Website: bh-photo
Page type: cart
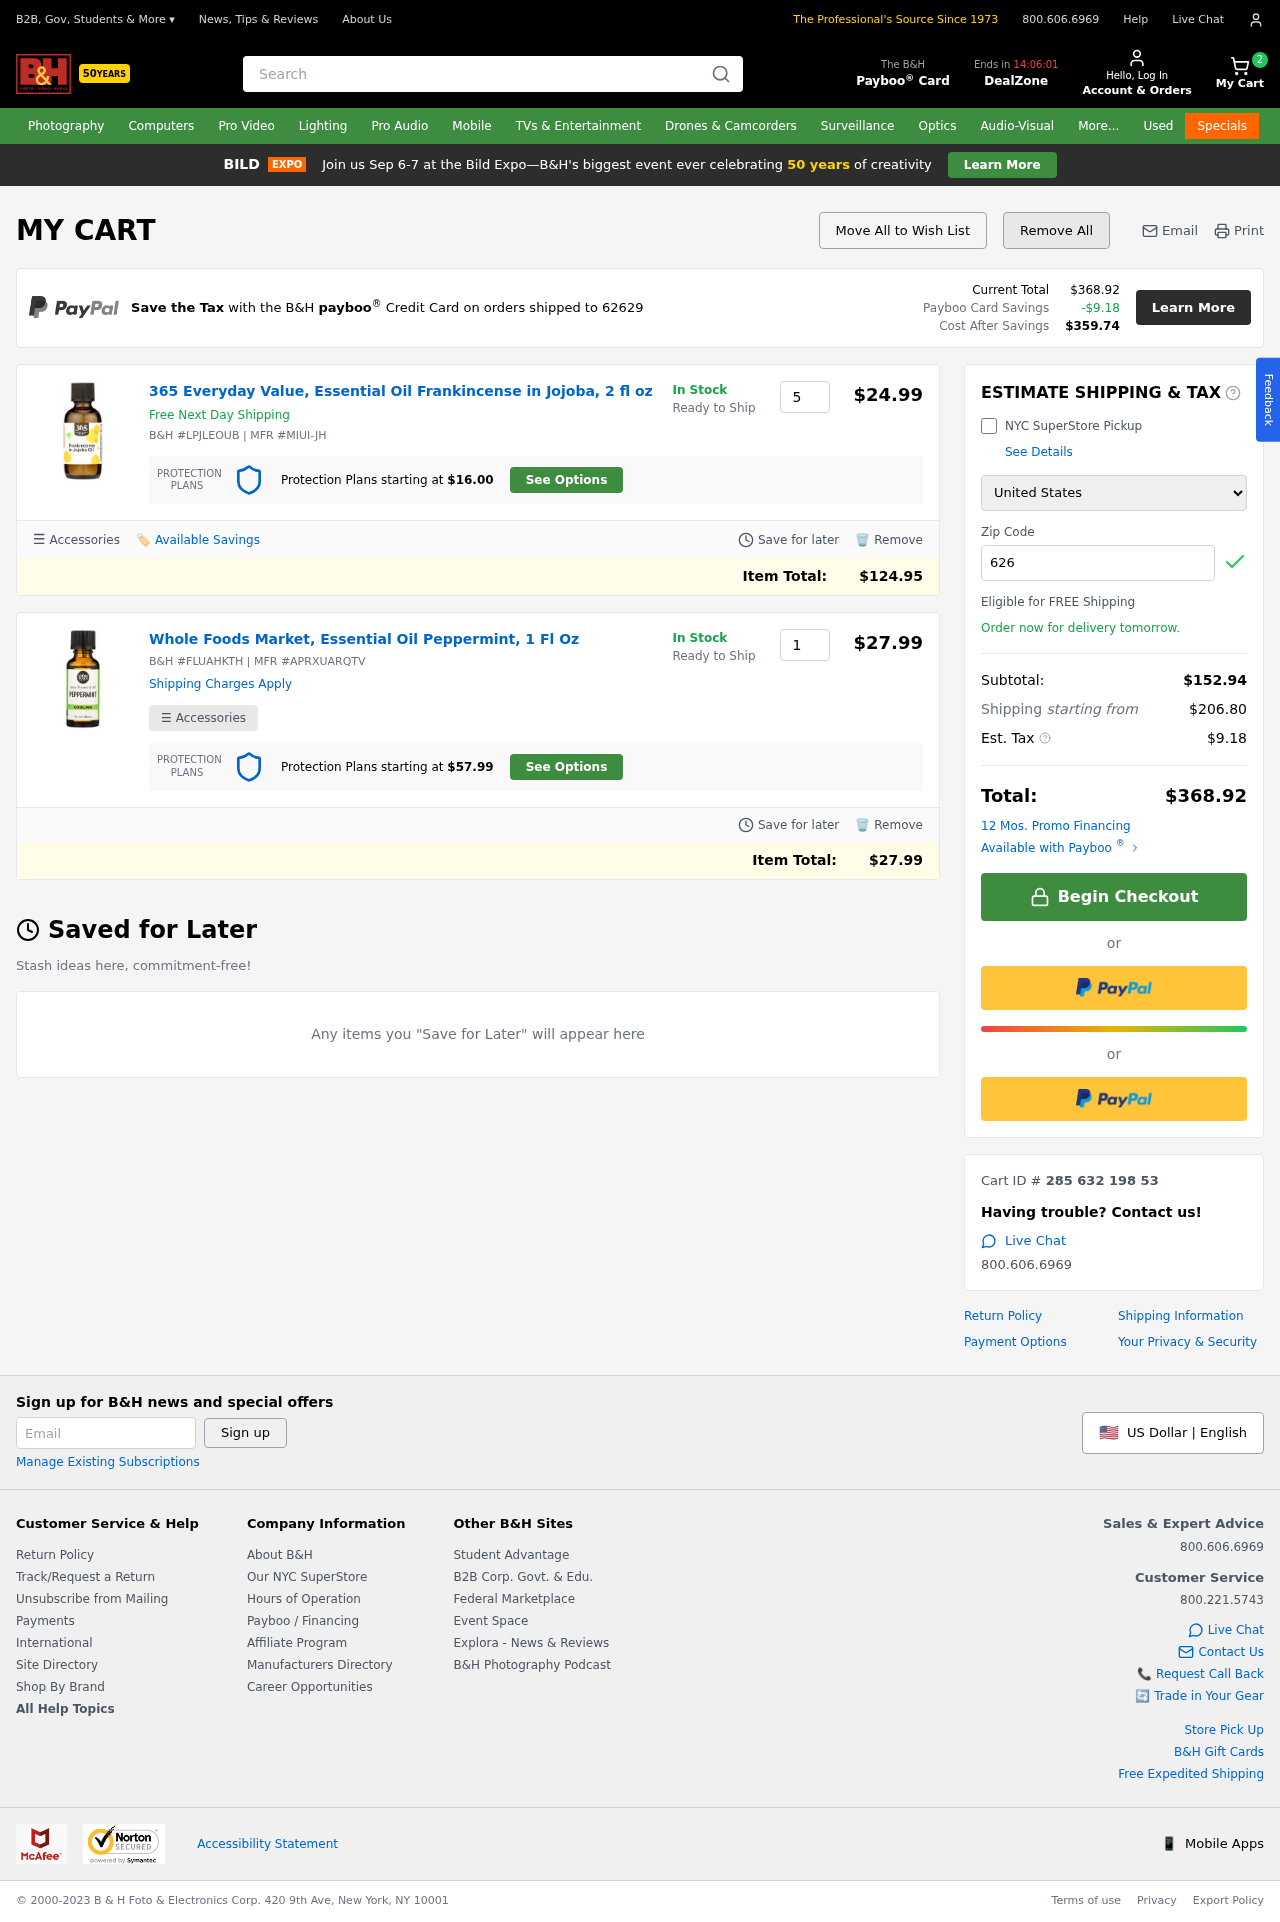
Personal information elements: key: PII_COUNTRY
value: United States
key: PII_POSTCODE
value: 62629
Product elements: key: PRODUCT1_NAME
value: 365 Everyday Value, Essential Oil Frankincense in Jojoba, 2 fl oz
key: PRODUCT1_PRICE
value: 24.99
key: PRODUCT1_QUANTITY
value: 5
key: PRODUCT2_NAME
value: Whole Foods Market, Essential Oil Peppermint, 1 Fl Oz
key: PRODUCT2_PRICE
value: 27.99
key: PRODUCT2_QUANTITY
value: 1
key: PRODUCT1_ITEM_TOTAL
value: $124.95
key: PRODUCT2_ITEM_TOTAL
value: $27.99
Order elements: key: ORDER_NUM_ITEMS
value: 2
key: ORDER_TOTAL
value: $368.92
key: ORDER_TAX
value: -$9.18
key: ORDER_TAX
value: $9.18
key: ORDER_TOTAL_AFTER_SAVINGS
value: $359.74
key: ORDER_SUBTOTAL
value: $152.94
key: ORDER_SHIPPING_COST
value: $206.80
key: ORDER_ID
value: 285 632 198 53
Search elements: key: HEADER_SEARCH
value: Search